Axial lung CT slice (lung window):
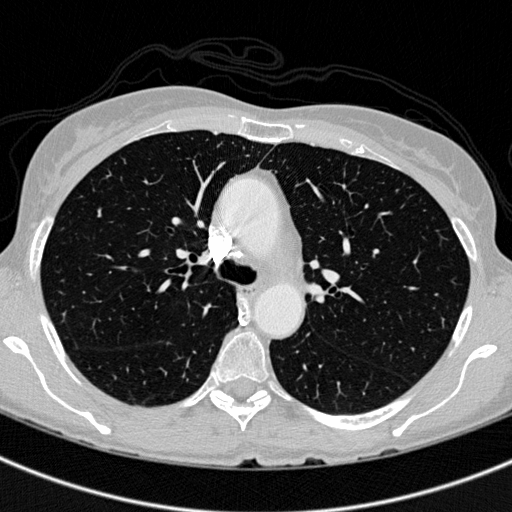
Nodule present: no